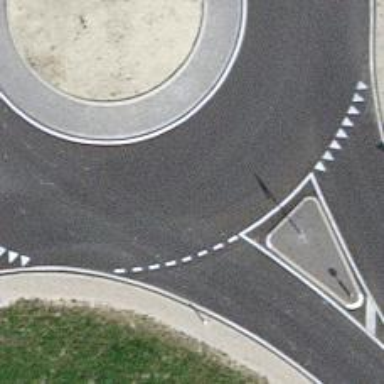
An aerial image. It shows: Primary highway with asphalt surface leading to roundabout.